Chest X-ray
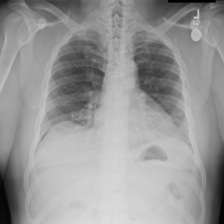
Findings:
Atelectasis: negative
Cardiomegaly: negative
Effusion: negative
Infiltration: negative
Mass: negative
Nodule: negative
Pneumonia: negative
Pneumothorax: negative
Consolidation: negative
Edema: negative
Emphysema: negative
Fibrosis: negative
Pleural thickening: negative
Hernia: negative